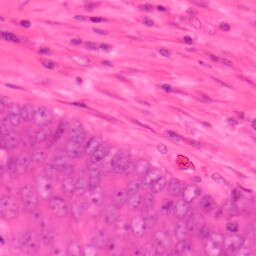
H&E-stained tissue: Colon